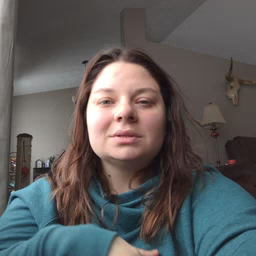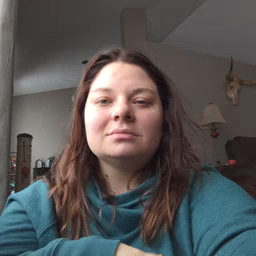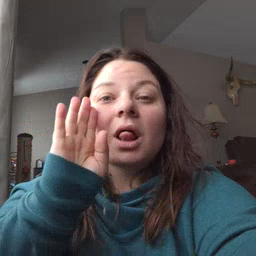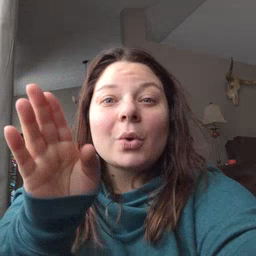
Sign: hello